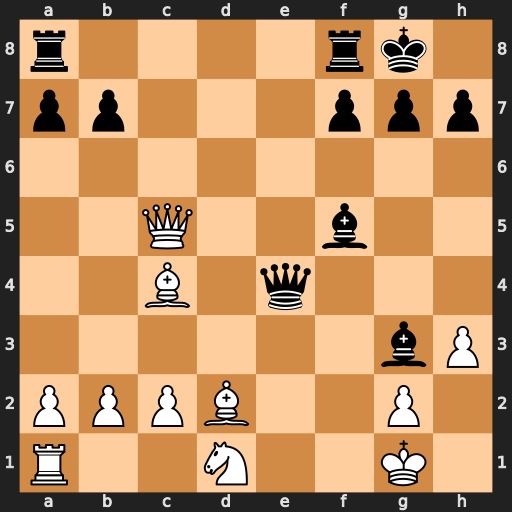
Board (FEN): r4rk1/pp3ppp/8/2Q2b2/2B1q3/6bP/PPPB2P1/R2N2K1
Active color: w
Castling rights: -
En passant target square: -
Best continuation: Bd3 Qe5 Qxe5 Bxe5 Bxf5